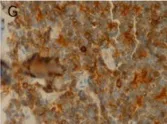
Pathological examination. Anaplastic lymphoma kinase (ALK).
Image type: pathology (immunostaining)